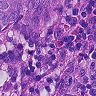
Metastatic tissue present: yes